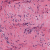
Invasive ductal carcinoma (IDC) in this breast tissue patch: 0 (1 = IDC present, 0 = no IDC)